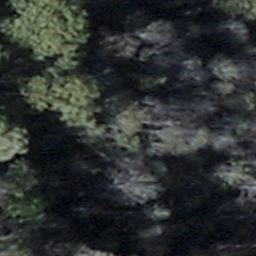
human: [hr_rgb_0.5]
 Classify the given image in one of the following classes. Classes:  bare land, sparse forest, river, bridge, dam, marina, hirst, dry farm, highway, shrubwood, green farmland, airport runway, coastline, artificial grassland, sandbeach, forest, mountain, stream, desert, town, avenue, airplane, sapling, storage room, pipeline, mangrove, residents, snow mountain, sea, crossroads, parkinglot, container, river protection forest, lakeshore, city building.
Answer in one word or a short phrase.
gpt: shrubwood